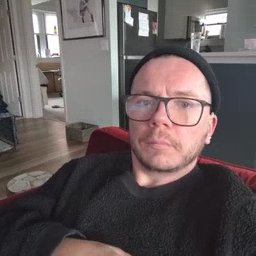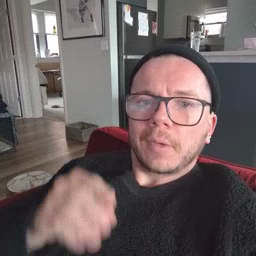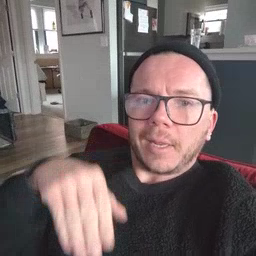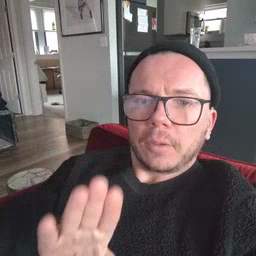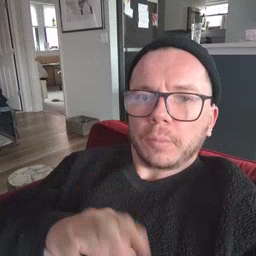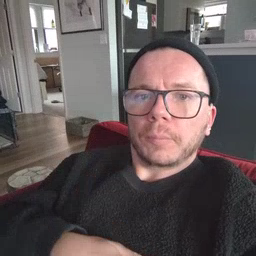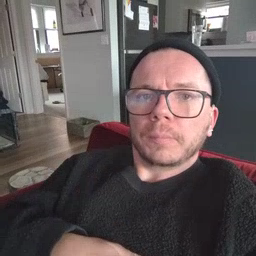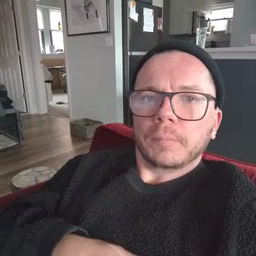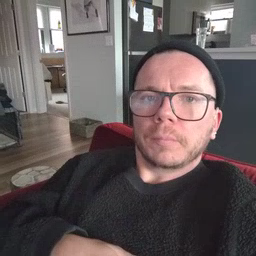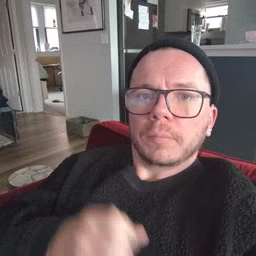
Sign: into